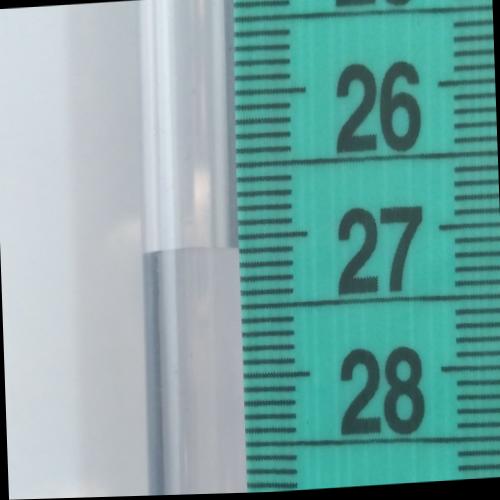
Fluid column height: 27.1 cm